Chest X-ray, PA view. Patient: 39 years old, sex F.
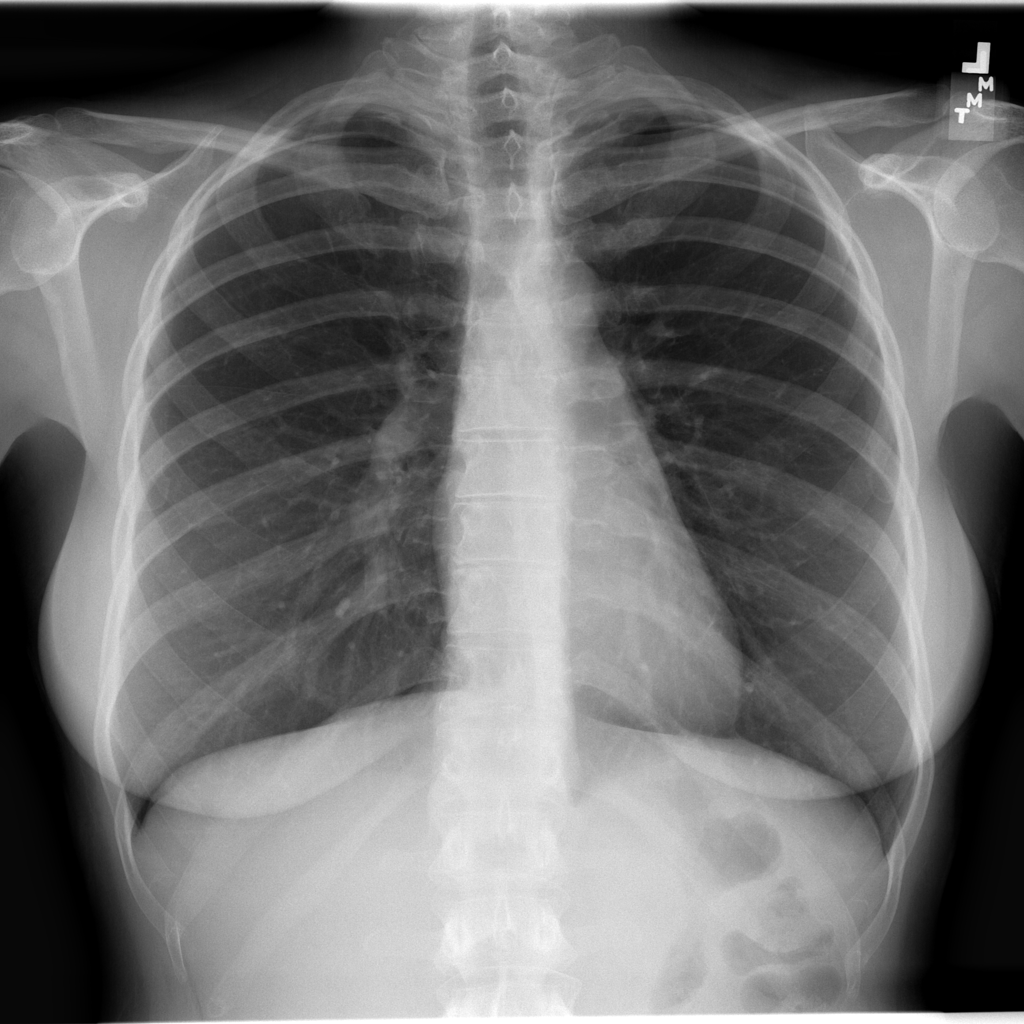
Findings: No Finding